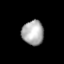
Tissue: lung
Cell type: Myeloid cells
Senescence score: 0.2248
Nuclear area (px): 524
Mean DAPI intensity: 172.525